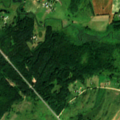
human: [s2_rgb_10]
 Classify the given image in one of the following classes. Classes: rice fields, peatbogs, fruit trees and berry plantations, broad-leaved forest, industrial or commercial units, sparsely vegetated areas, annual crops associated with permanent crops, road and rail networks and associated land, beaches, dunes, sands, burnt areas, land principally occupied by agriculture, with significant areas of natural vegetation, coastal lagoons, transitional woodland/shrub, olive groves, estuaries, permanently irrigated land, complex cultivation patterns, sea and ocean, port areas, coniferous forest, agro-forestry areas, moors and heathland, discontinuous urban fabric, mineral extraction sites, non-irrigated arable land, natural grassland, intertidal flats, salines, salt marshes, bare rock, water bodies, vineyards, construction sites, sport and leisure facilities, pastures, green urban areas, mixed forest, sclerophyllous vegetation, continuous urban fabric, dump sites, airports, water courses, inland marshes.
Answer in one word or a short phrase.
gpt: non-irrigated arable land, complex cultivation patterns, land principally occupied by agriculture, with significant areas of natural vegetation, mixed forest, transitional woodland/shrub